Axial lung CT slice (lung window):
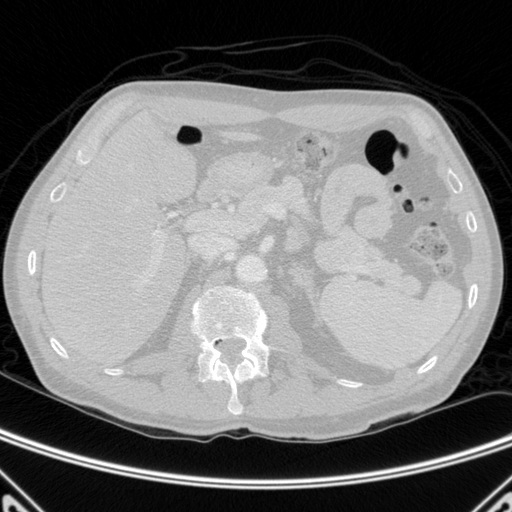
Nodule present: no